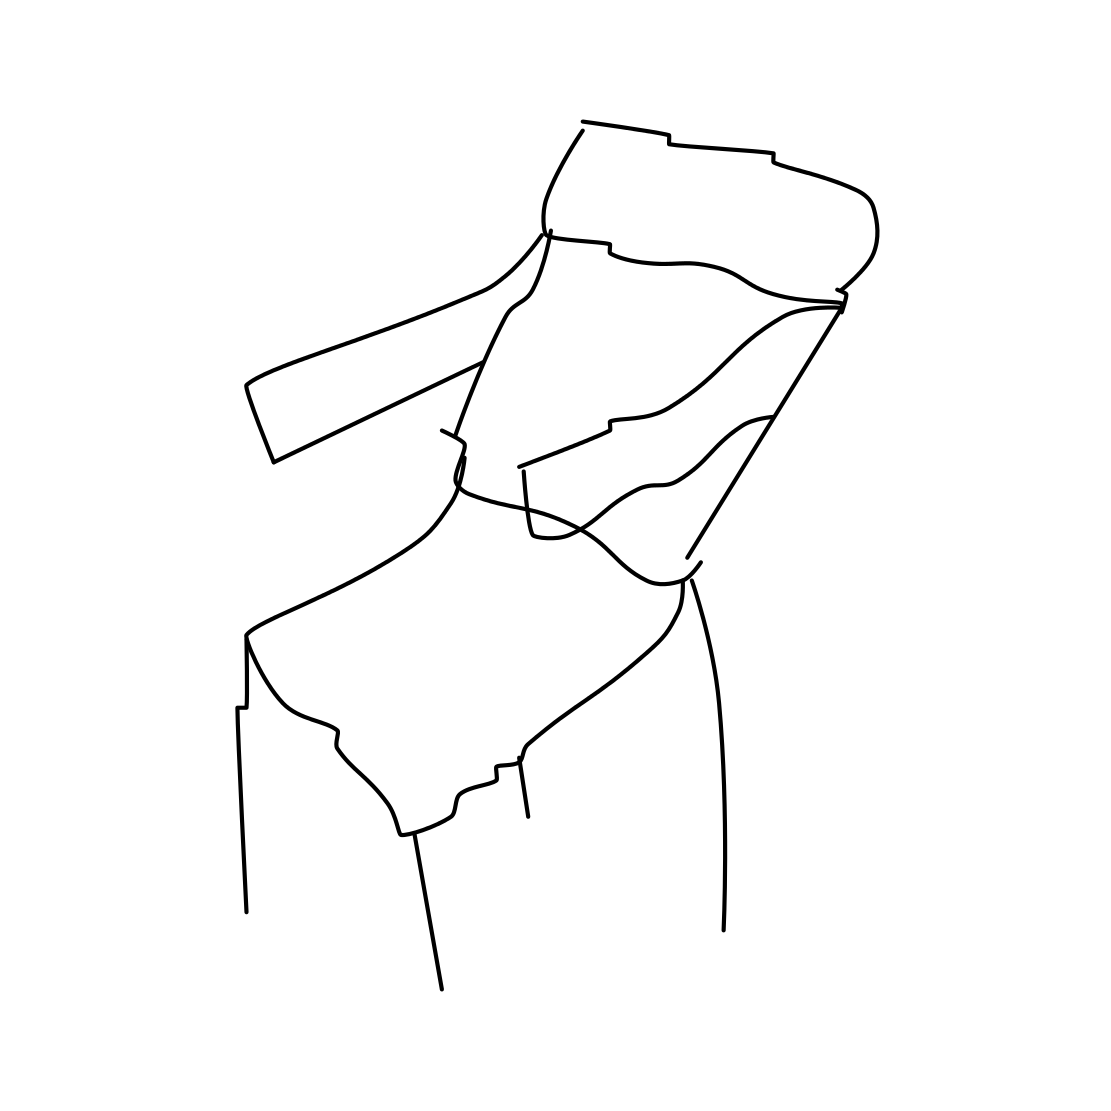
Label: armchair